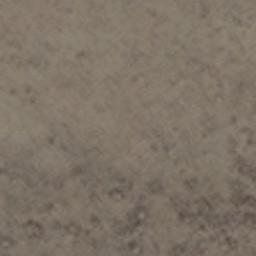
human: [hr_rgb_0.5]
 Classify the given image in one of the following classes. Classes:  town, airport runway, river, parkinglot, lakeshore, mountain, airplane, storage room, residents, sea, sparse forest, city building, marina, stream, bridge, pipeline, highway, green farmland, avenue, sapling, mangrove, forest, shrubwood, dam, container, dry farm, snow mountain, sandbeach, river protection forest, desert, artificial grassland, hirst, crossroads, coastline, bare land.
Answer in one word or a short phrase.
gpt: bare land